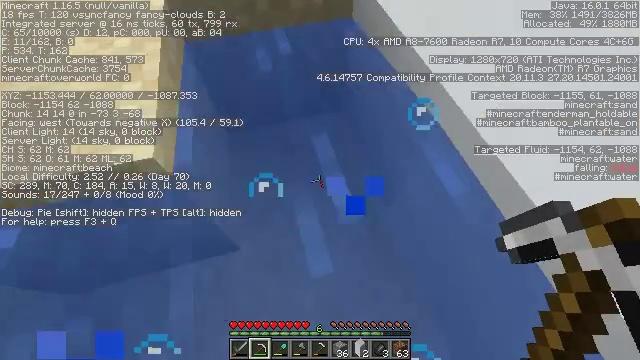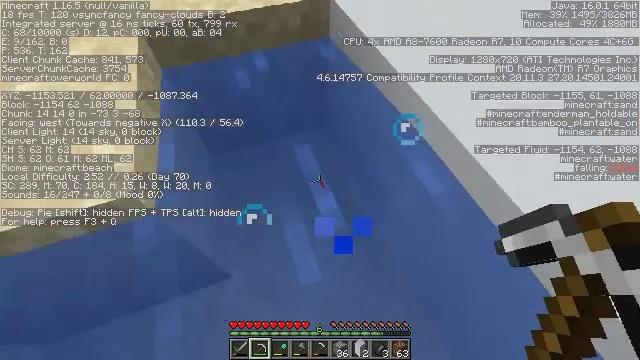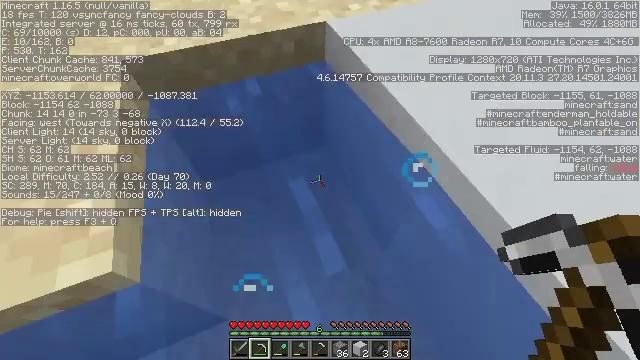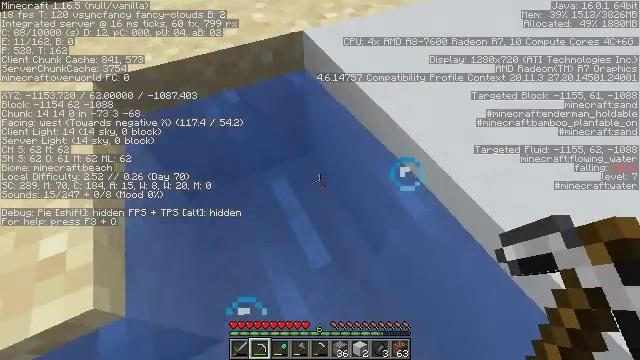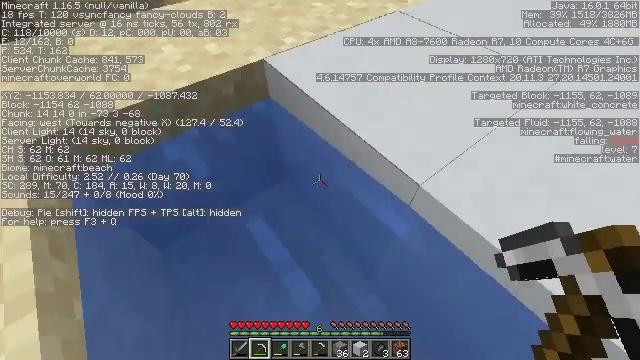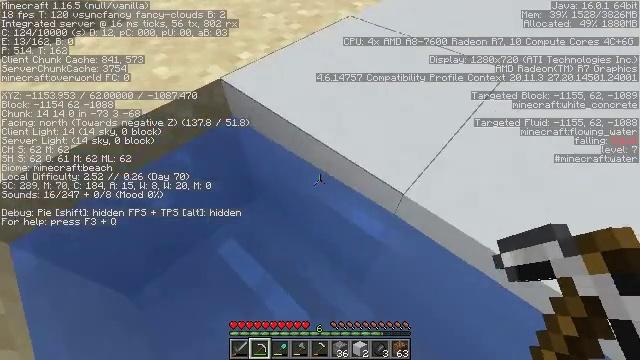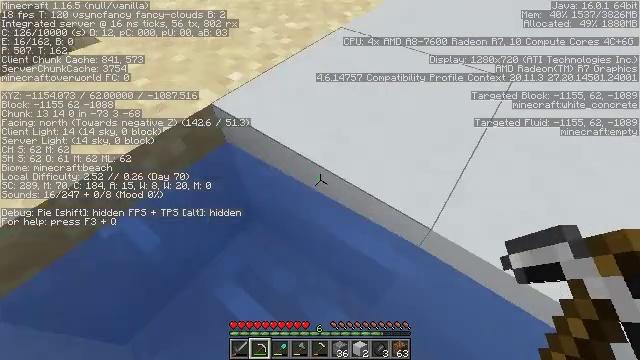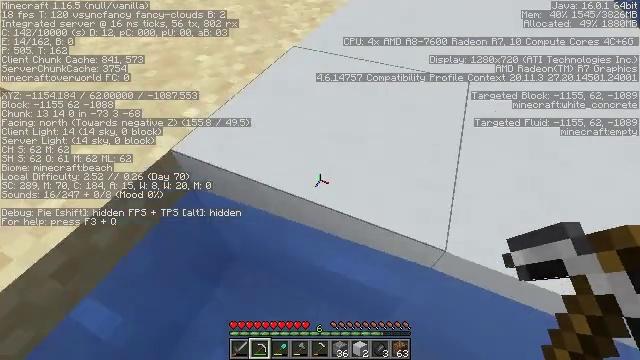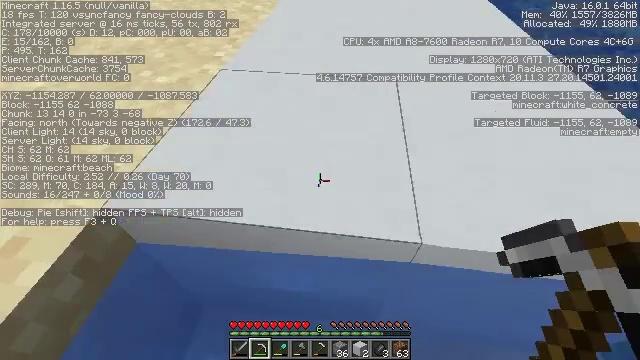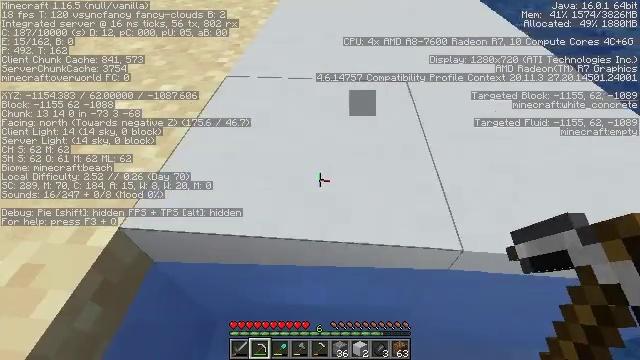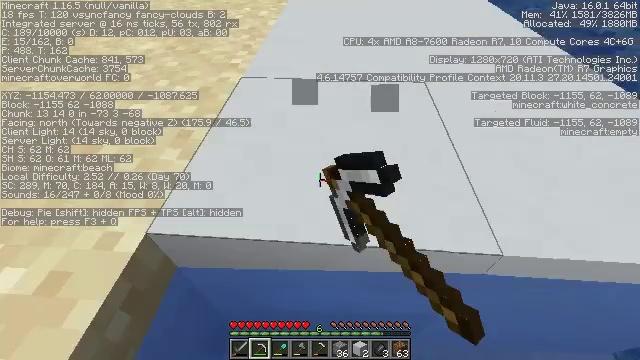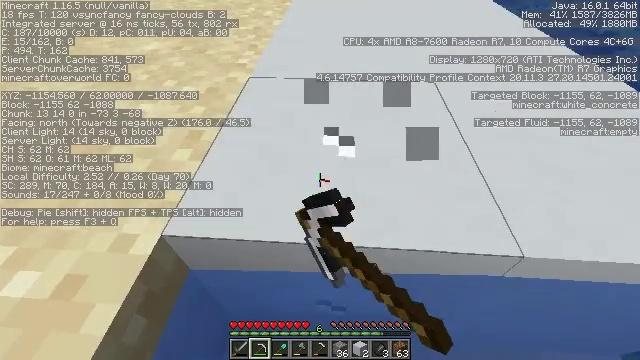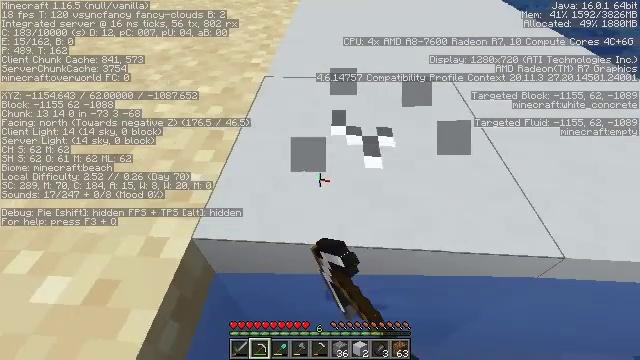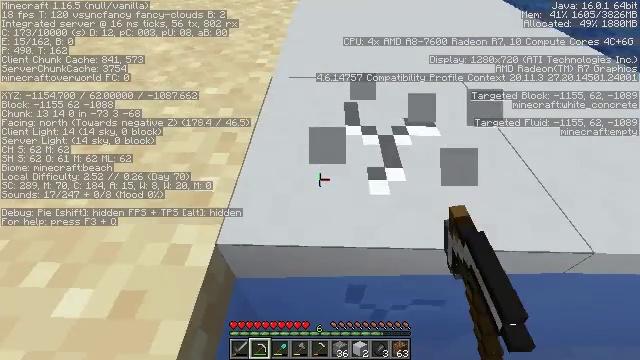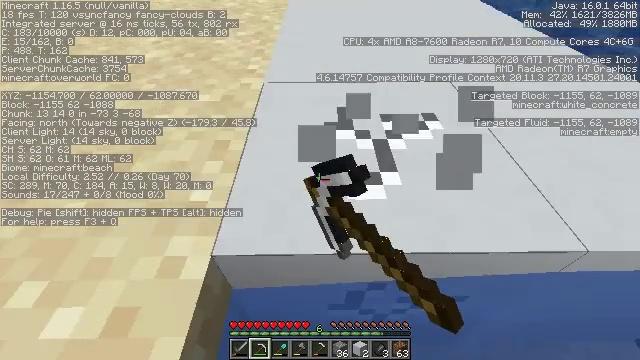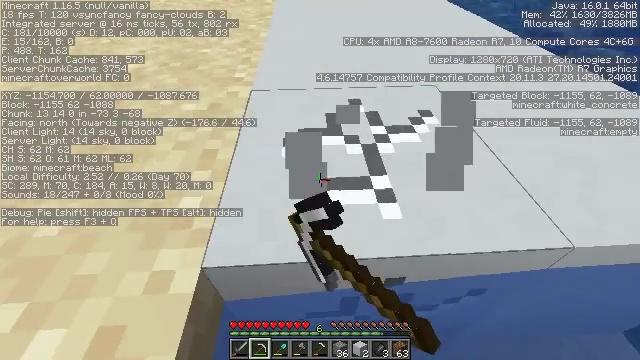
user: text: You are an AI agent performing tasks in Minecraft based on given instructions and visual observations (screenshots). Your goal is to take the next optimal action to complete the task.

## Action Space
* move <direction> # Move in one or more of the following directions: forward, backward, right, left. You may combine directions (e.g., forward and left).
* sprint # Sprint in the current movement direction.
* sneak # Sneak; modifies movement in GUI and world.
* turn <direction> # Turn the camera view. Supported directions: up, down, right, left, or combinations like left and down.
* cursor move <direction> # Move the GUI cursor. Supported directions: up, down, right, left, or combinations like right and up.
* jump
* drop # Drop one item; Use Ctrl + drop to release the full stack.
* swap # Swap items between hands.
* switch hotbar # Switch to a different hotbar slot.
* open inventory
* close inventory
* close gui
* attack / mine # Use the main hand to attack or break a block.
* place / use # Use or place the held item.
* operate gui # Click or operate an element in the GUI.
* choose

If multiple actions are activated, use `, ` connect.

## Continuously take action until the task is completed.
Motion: motion action
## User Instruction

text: Use tools to mine the white concrete.
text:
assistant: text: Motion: move forward, turn right and up
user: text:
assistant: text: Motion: move forward, turn right and up
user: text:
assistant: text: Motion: move forward, turn right and up
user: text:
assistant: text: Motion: move forward, turn right and up
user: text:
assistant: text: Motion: move forward, turn right
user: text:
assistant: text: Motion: move forward, turn right
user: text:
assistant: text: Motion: turn right and up
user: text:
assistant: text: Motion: turn right and up
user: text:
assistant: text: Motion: turn right, attack / mine
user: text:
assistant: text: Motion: attack / mine
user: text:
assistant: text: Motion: attack / mine
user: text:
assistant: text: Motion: attack / mine
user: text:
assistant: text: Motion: turn right, attack / mine
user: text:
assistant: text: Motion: turn right, attack / mine
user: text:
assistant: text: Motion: turn right and up, attack / mine
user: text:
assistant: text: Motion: turn right and up, attack / mine
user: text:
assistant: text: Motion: turn right, attack / mine
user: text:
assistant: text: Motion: turn right, attack / mine
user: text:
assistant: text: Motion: turn right, attack / mine
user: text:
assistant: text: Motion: turn right, attack / mine
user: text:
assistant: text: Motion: turn right, attack / mine
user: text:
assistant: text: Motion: move forward, turn right, attack / mine
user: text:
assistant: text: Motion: move forward, turn right, attack / mine
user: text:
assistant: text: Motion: move forward, turn right, attack / mine
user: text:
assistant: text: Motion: move forward, turn right, attack / mine
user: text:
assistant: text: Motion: move forward, attack / mine
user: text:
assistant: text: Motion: attack / mine
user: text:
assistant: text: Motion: attack / mine
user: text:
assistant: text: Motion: attack / mine
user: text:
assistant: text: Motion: attack / mine